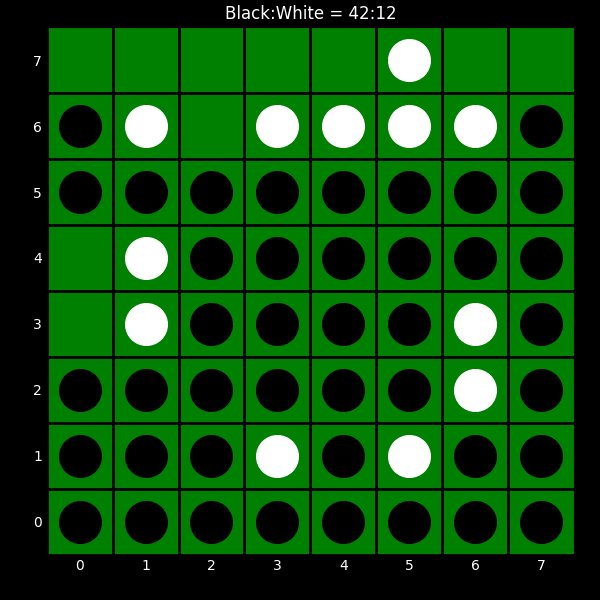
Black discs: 42
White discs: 12